Question: I have a large number (~1000) of files from a data logger that I am trying to process.
If I wanted to plot the trend from a single one of these log files I could do it using
'''
plot(timevalues,datavalues)
'''
I would like to be able to view all of these lines at same time in a similar way to how an oscilloscope has a "persistant" mode.

I can probably cobble together something that uses histograms but am hoping there is pre-existing or more elegant solution to this problem.
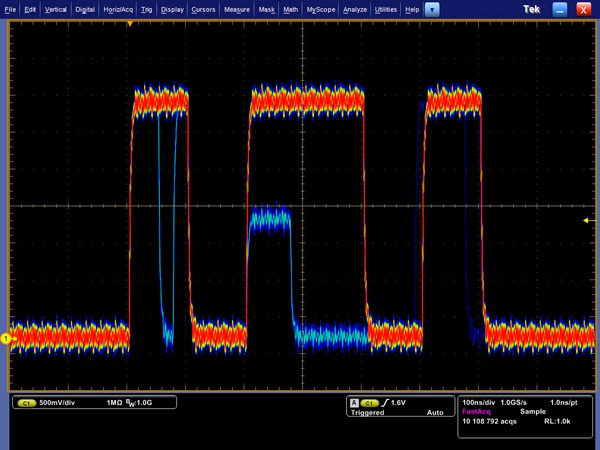
Answer: You can do exactly what you are suggesting yourself, i.e. plotting the heatmap of the signals.
Consider the following: I'll build a test signals (out of sine waves of different amplitude), then I'll plot the heatmap via 'hist3' and 'imagesc'.
The idea is to build an auxiliary signal which is just the juxtaposition of all your time histories (both in 'x' and 'y'), then extract basic bivariate statistics out of that.
'''
% # Test signals
xx = 0 : .01 : 2* pi;
center = 1;
eps_ = .2;
amps = linspace(center - eps_ , center + eps_ , 100 );
% # the auxiliary signal will be stored in the following variables
yy = [];
xx_f = [];
for A = amps
xx_f = [xx_f,xx];
yy = [yy A*sin(xx)];
end
% # final heat map
colormap(hot)
[N,C] = hist3([xx_f' yy'],[100 100]);
imagesc(C{1},C{2},N')
'''

You can use also 'jet' colormap instead of 'hot' colormap for readability.
In the following the amplitude is gaussian instead of homogeneus.